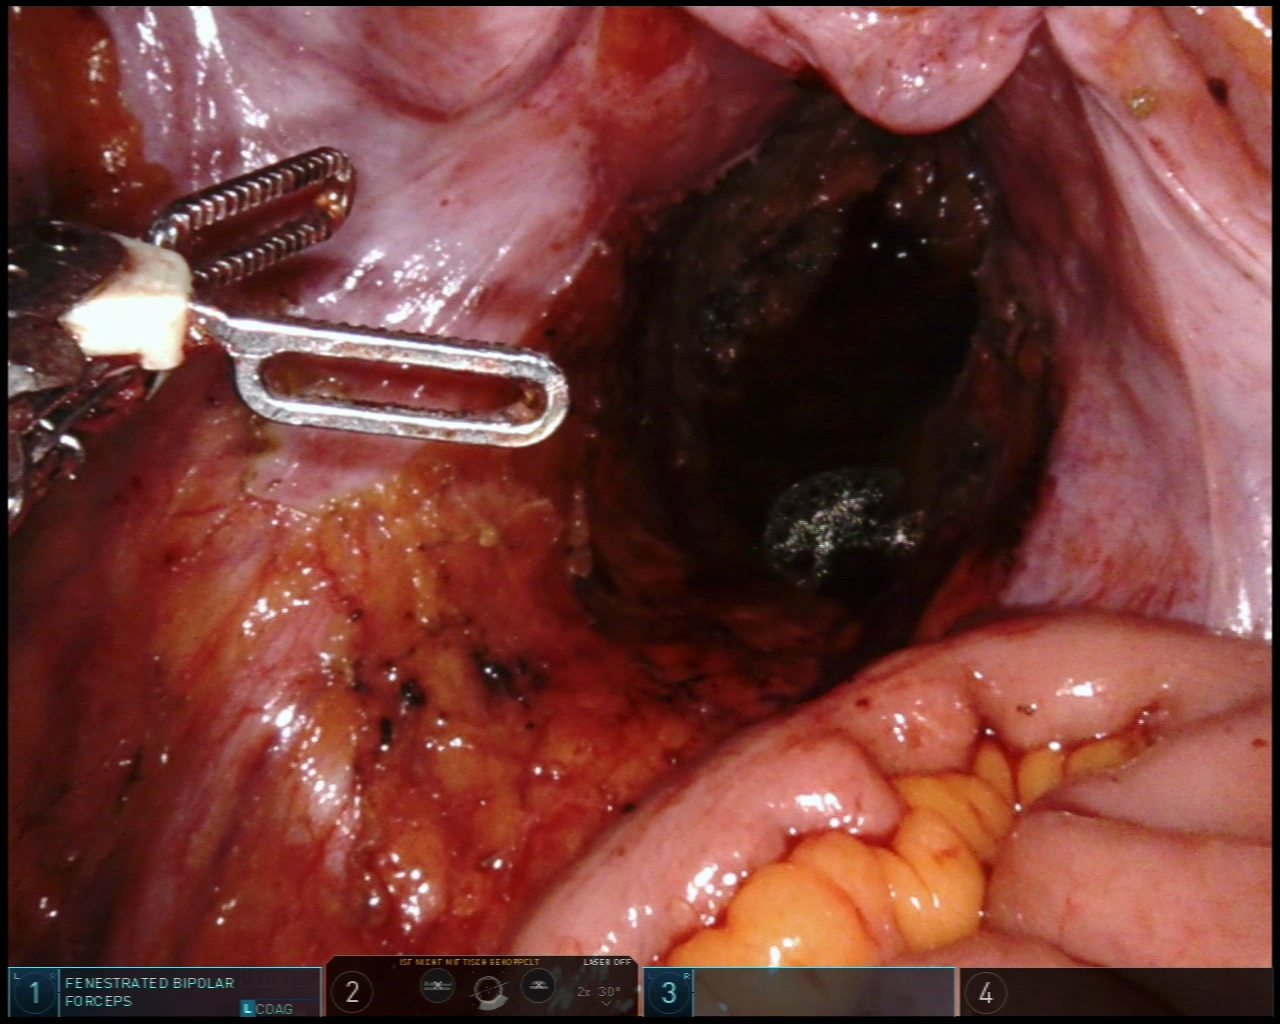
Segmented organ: ureter
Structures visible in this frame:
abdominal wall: yes
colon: no
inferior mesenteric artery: no
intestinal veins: no
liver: no
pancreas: no
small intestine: yes
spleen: no
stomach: no
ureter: yes
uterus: no
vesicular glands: no